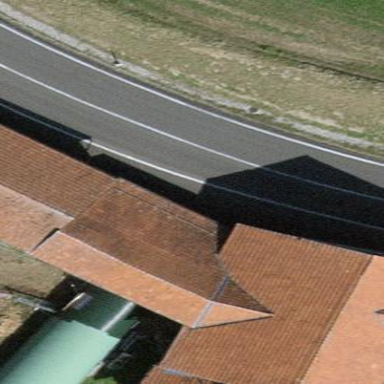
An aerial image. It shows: Farm building.